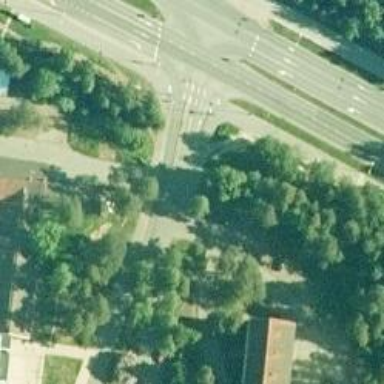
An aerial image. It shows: Cycleway.